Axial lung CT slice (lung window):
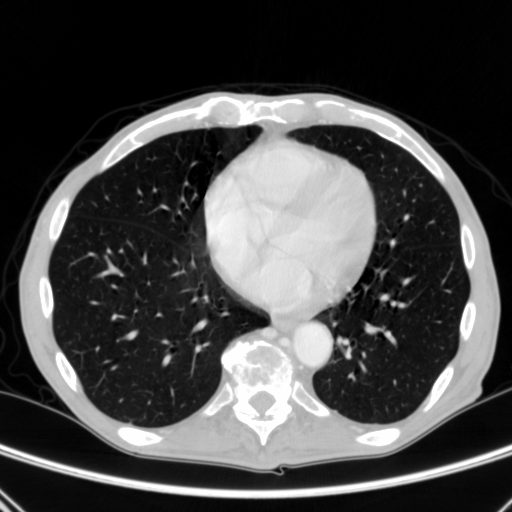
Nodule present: no